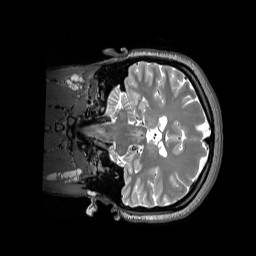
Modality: T2w
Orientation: coronal
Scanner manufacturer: siemens
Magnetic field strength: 3 T
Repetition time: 3.2 s
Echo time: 0.406 s